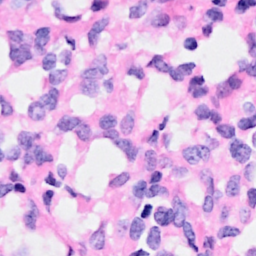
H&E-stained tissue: Breast